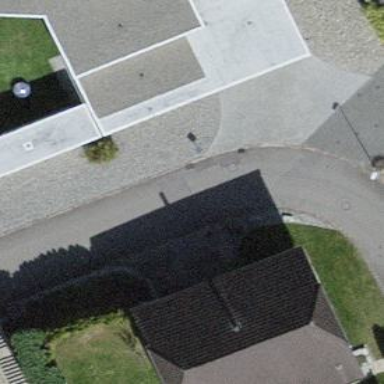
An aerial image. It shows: Residential building with tile roof.